Field crop: tomato
Growth stage: 1
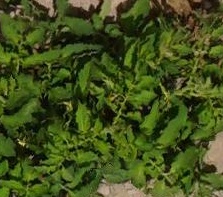
Species: tomato